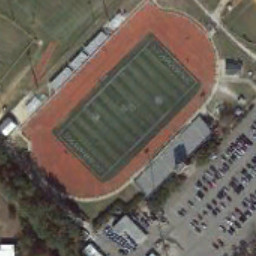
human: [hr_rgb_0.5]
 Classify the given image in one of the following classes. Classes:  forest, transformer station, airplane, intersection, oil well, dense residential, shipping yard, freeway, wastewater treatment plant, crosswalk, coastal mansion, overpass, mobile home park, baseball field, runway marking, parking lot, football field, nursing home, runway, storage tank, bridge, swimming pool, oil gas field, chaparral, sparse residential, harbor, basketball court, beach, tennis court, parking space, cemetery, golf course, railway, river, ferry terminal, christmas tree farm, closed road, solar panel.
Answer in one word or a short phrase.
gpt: football field